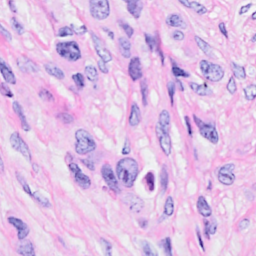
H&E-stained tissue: Breast